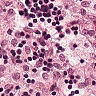
Metastatic tissue present: no